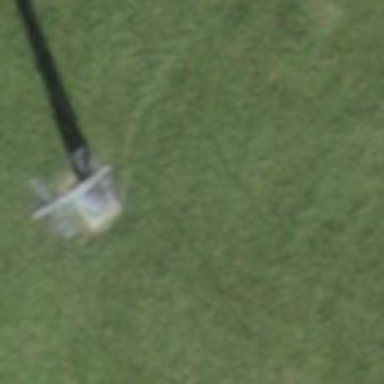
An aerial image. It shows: Pylon used for aerialway.